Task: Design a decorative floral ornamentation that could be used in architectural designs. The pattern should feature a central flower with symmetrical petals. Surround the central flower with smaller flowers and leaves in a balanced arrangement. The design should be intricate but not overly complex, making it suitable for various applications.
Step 1164:
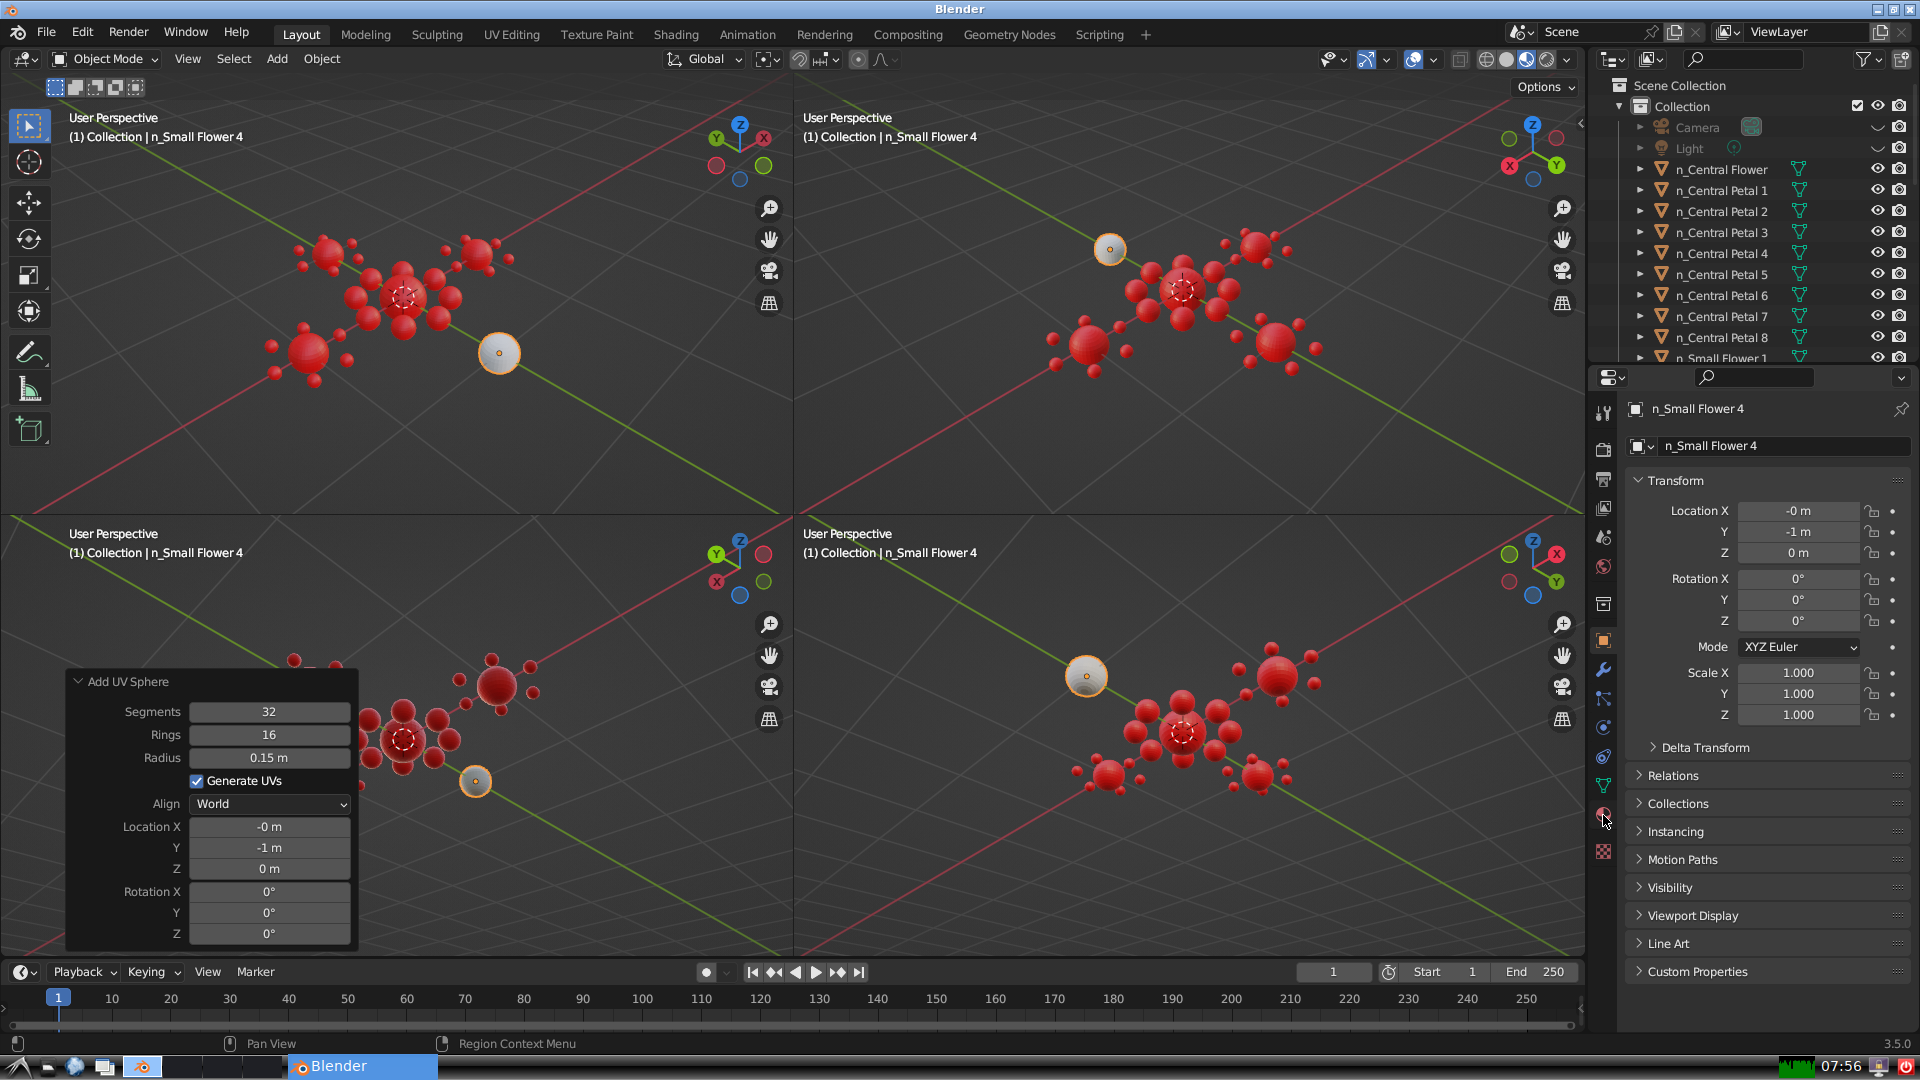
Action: click: no